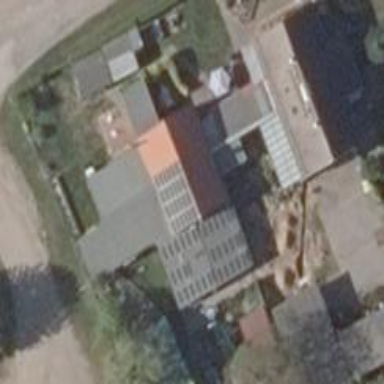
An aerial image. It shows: Solar photovoltaic panel generating electricity through small installation.